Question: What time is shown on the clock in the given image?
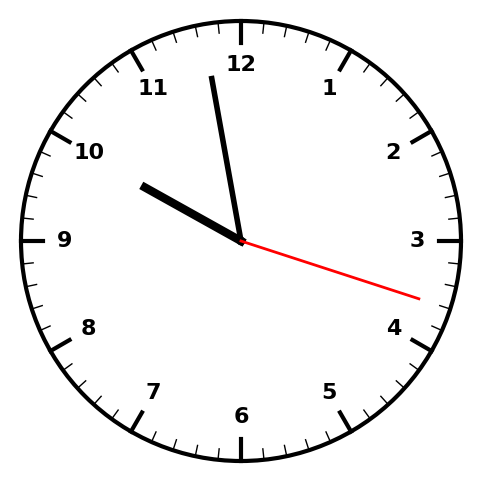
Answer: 09:58:18